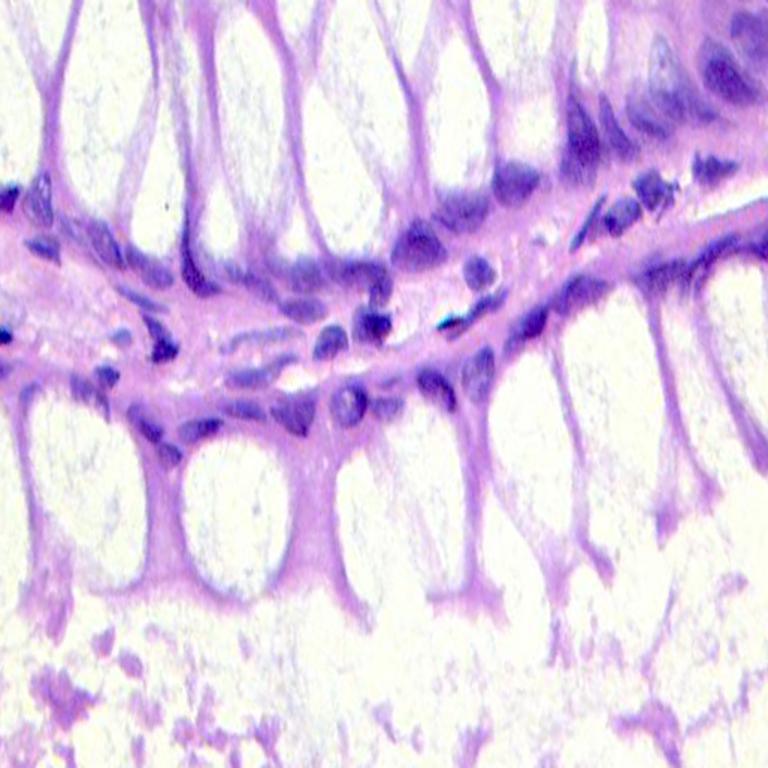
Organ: colon
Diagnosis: benign